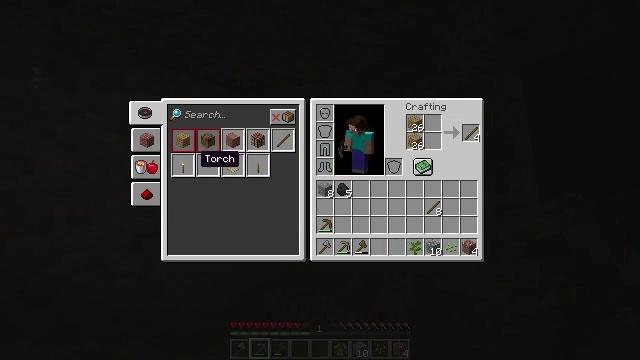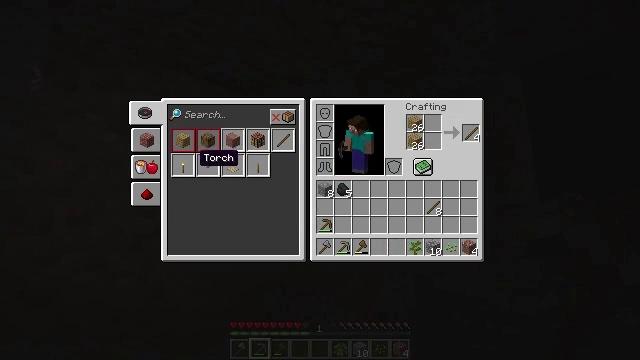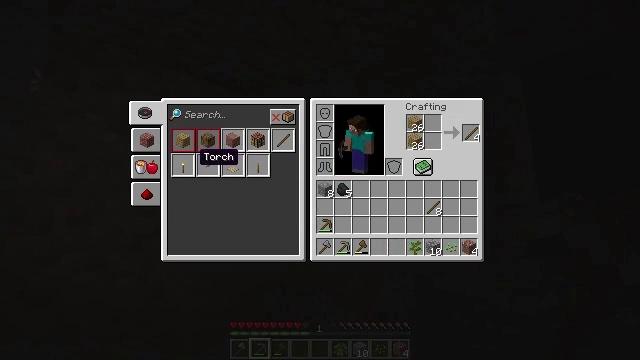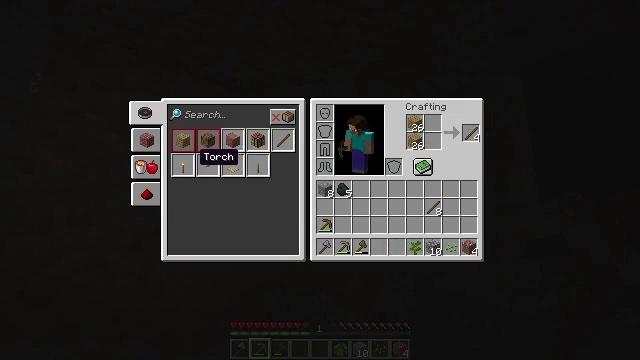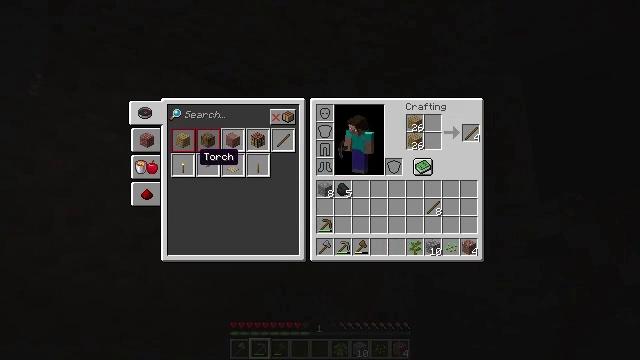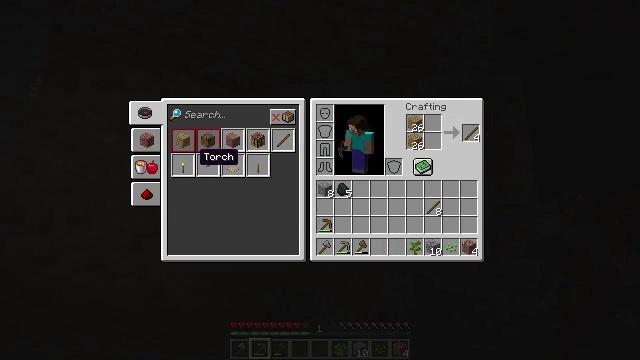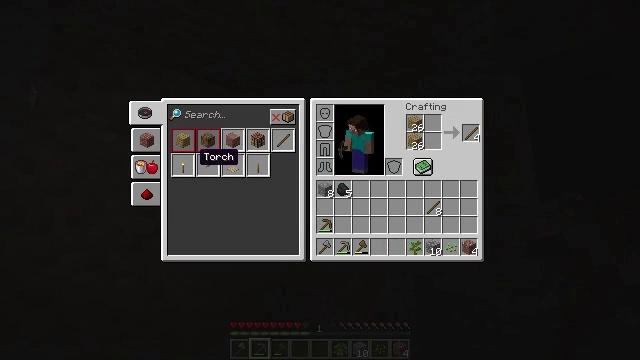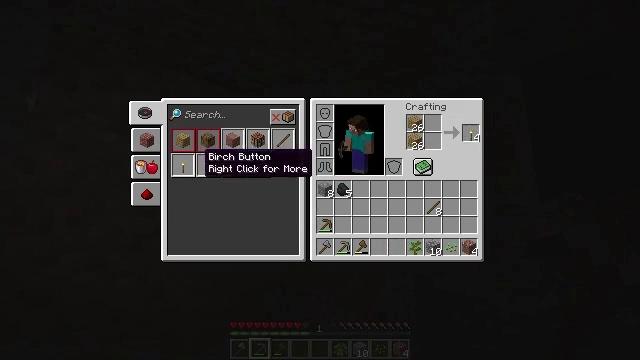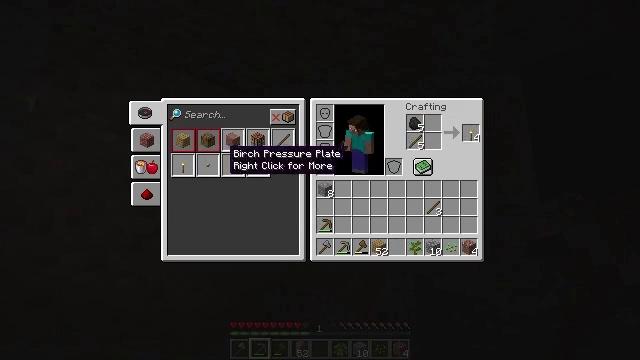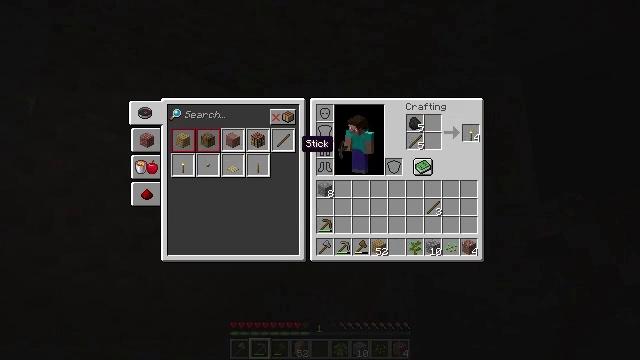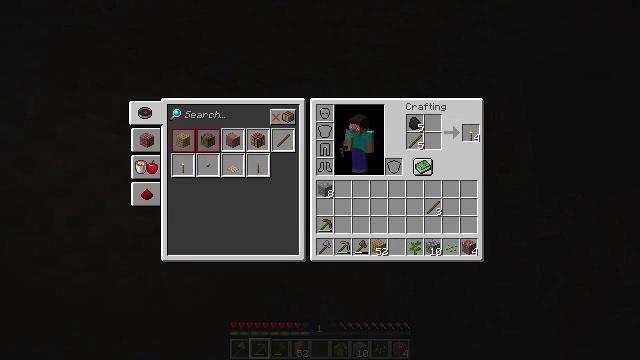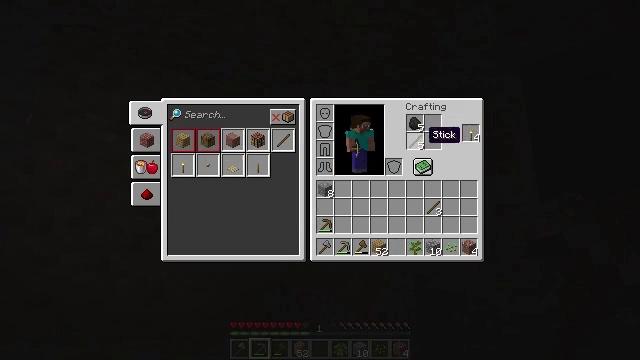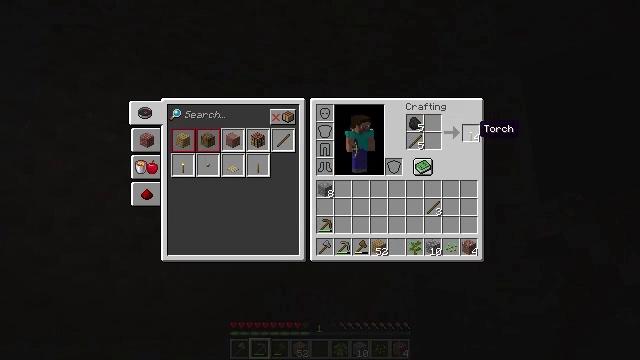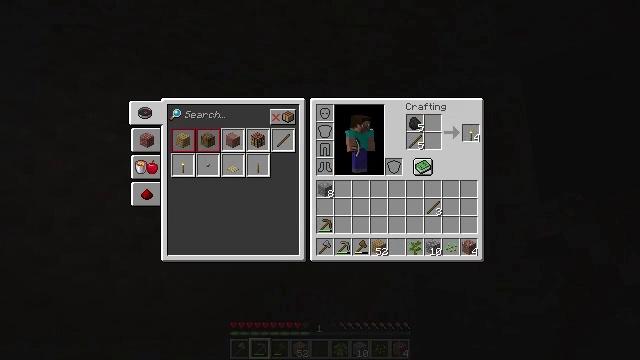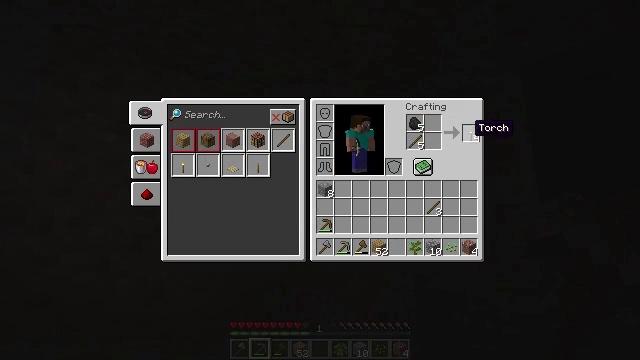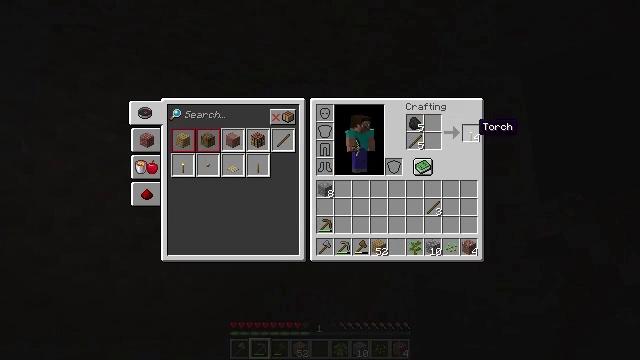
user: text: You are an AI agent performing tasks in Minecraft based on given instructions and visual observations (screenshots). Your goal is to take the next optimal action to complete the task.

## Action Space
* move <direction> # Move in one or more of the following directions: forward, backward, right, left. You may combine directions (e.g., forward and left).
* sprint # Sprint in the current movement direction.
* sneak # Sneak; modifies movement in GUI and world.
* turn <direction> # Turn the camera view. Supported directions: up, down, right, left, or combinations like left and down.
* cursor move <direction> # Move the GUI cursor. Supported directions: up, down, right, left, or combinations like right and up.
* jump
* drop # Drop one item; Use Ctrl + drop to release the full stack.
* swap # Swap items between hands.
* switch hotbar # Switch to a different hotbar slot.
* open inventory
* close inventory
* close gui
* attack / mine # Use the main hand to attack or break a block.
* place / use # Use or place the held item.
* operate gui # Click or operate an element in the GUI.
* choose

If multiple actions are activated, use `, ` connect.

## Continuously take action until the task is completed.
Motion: motion action
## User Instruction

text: Use the crafting grid to make sticks.
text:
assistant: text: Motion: sneak
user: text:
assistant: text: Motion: sneak, attack / mine
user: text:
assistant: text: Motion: sneak, attack / mine
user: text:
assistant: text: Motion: sneak, attack / mine
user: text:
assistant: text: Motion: sneak
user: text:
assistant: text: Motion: sneak
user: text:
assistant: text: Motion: sneak
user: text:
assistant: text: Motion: sneak, turn right
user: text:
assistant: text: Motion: sneak, turn right
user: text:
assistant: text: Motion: sneak, turn right
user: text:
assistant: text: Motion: turn left
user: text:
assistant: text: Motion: turn right
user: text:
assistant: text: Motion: no_op
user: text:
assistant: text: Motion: no_op
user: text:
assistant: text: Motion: no_op
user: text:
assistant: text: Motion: no_op
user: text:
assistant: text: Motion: no_op
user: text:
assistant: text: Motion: no_op
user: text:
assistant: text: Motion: no_op
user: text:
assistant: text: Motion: no_op
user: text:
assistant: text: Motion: no_op
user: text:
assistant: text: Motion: no_op
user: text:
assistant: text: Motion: no_op
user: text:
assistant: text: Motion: no_op
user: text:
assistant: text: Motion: no_op
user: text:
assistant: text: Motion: no_op
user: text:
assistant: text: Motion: no_op
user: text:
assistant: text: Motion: no_op
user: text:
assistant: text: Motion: no_op
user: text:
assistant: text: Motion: no_op